Field crop: maize
Growth stage: 2
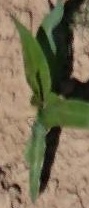
Species: maize